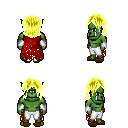
a pixel art fantasy rpg character, male body template, orc, green skin, red tattered cape, white pants, gold long bangs hairstyle, white cloth bracers, brown slippers, four views (front, back, left, right), 2x2 character sprite sheet, small pixel art, hard edges, no anti-aliasing